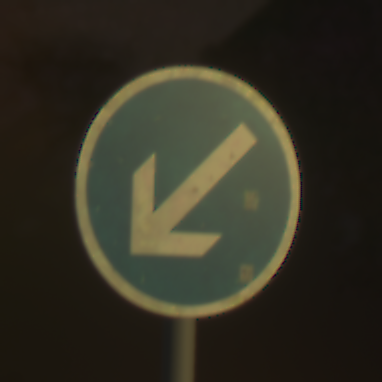
Verkehrszeichen: VorgeschriebeneVorbeifahrtLinks
Umgebung: Outdoor, Nature
Tageszeit: Night
Wetter: Clear
Licht: Natural
Jahreszeit: NotSpecified
Kontrast: LowContrast